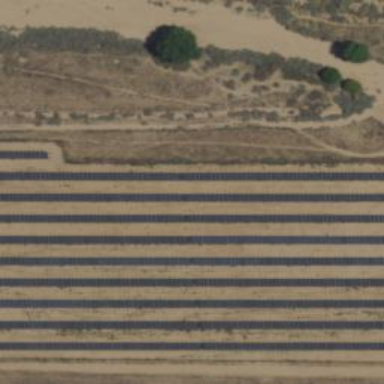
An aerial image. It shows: Solar power plant using photovoltaic technology.